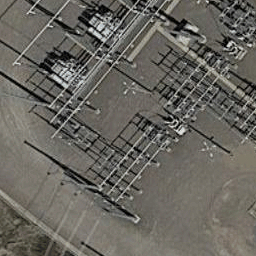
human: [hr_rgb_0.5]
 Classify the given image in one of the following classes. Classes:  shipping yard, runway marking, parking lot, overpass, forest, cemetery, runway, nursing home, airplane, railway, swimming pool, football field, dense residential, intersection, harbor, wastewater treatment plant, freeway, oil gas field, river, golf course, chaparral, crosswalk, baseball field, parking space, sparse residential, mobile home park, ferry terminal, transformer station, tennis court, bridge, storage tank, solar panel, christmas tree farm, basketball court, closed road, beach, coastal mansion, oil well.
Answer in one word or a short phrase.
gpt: transformer station